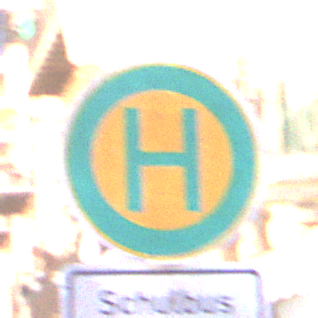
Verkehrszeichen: Haltestelle
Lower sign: ZeitangabenMitBeschraenkungAufWochentage5
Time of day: MorningAfternoon
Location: Outdoor (Urban)
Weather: Clear
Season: NotSpecified
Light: Natural